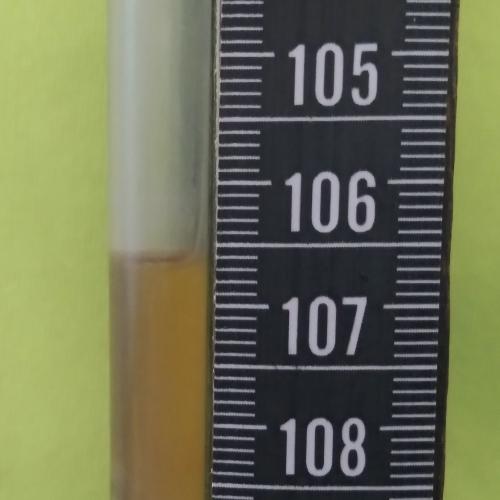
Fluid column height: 106.6 cm